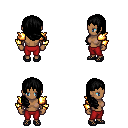
a pixel art fantasy rpg character, female body template, human, dark skin, gold arm armor, red pants, black right-swept hairstyle, ghillies, four views (front, back, left, right), 2x2 character sprite sheet, small pixel art, hard edges, no anti-aliasing